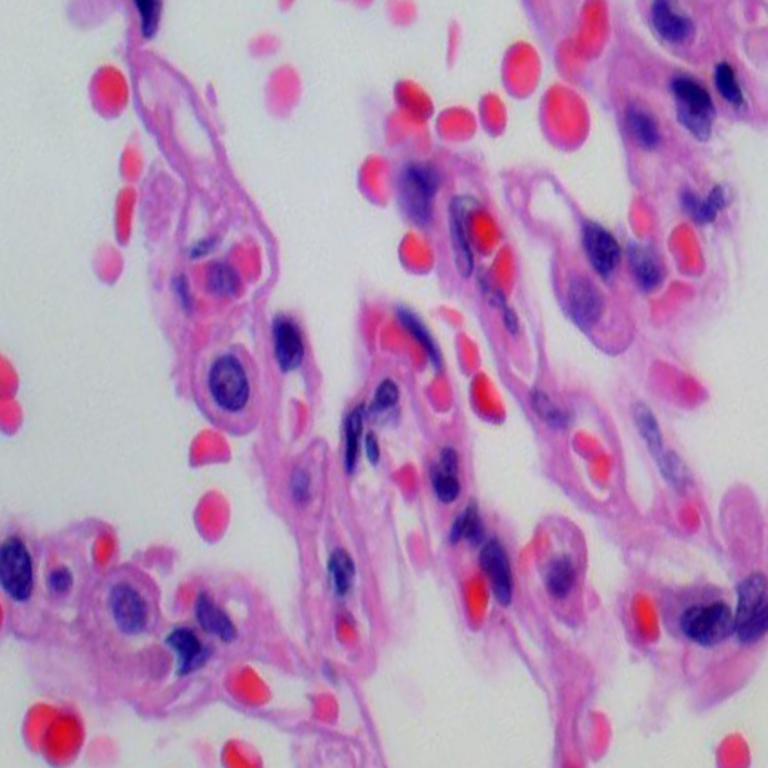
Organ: lung
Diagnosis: benign